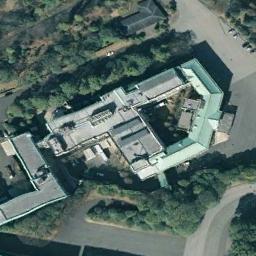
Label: palace